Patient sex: M
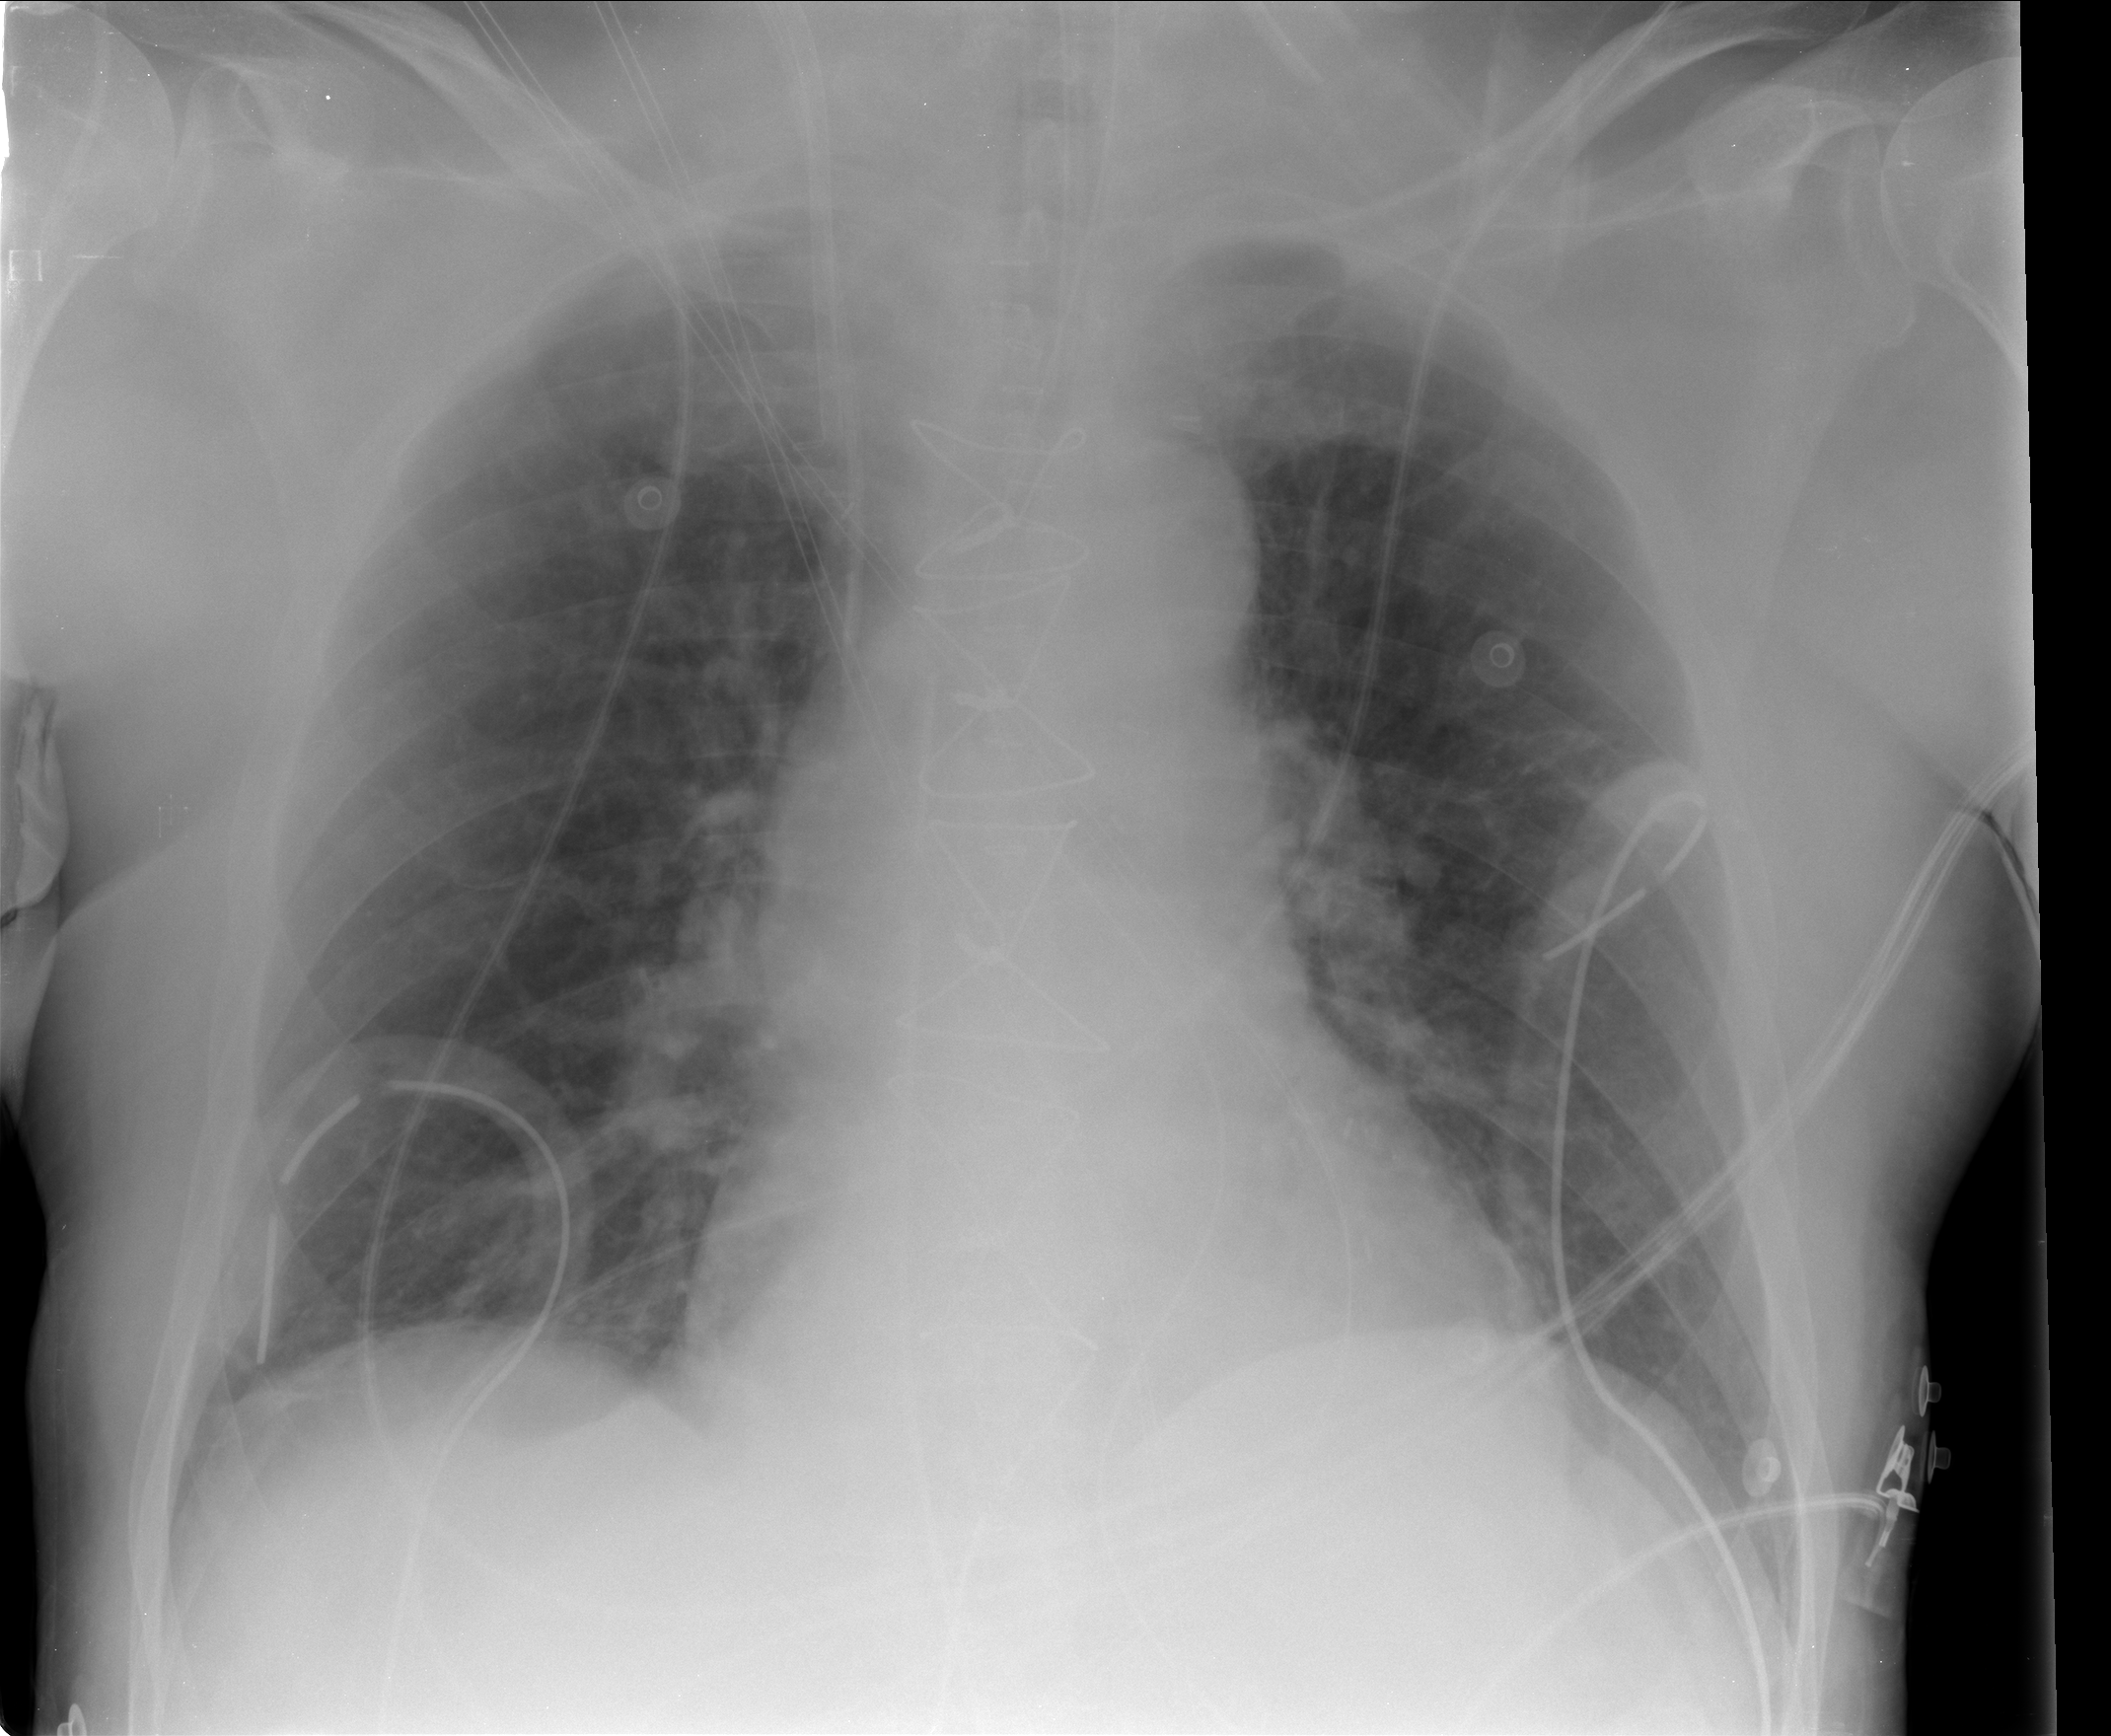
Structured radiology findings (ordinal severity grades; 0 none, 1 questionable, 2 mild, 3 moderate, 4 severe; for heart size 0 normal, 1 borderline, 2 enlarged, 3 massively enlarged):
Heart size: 0
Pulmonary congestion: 2
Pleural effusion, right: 0
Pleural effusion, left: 0
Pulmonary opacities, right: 0
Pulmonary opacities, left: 0
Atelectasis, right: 0
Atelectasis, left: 0